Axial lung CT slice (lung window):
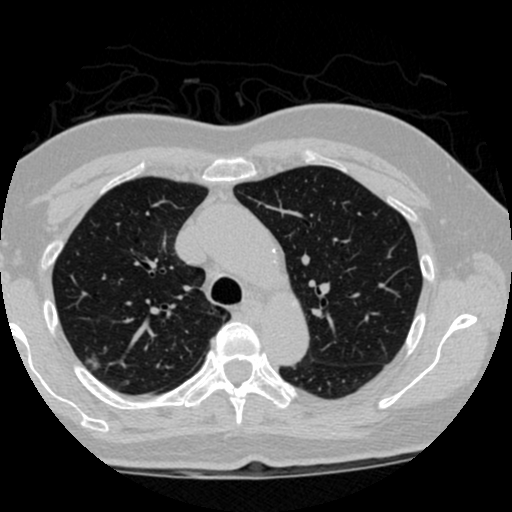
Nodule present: yes
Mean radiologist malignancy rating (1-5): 3.333